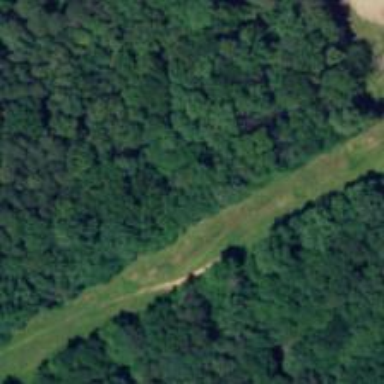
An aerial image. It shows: Path.